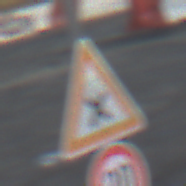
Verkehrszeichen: KreuzungOderEinmuendung
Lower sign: Geschwindigkeit20
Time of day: MorningAfternoon
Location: Outdoor (RoadRail)
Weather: PartlyCloudy
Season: NotSpecified
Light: Natural